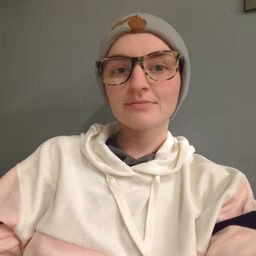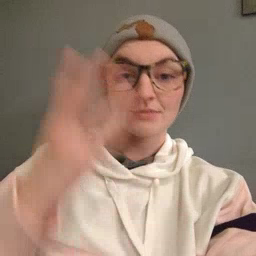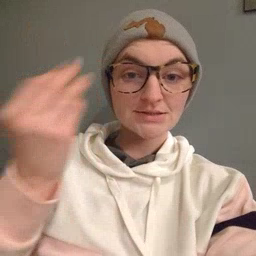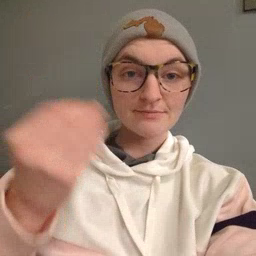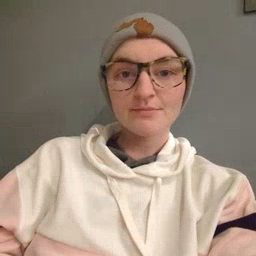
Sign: outside